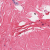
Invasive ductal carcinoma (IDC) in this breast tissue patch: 0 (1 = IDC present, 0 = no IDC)